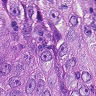
Metastatic tissue present: yes